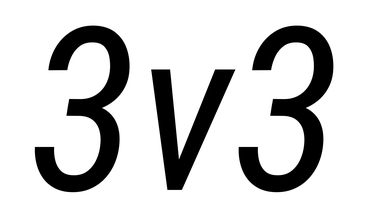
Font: Roboto-Italic_Condensed_Italic